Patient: sex F, age 54
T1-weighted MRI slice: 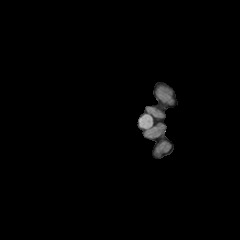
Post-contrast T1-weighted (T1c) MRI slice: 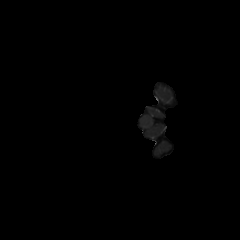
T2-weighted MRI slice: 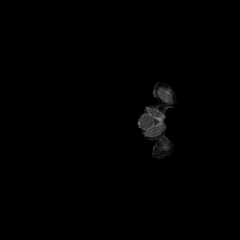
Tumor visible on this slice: no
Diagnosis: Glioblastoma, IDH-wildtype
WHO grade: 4